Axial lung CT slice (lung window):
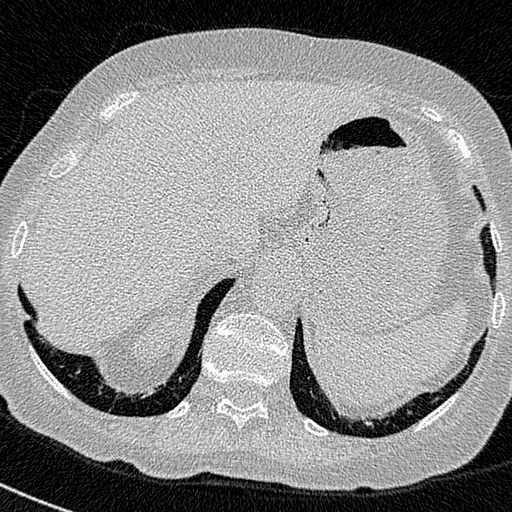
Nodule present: no